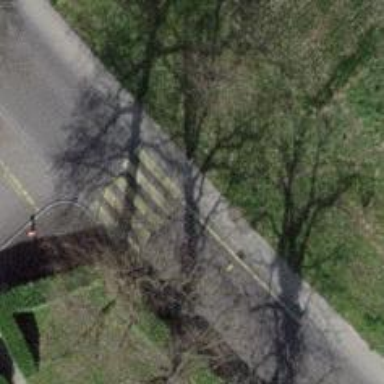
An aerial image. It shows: Marked crossing with zebra stripes on the road.